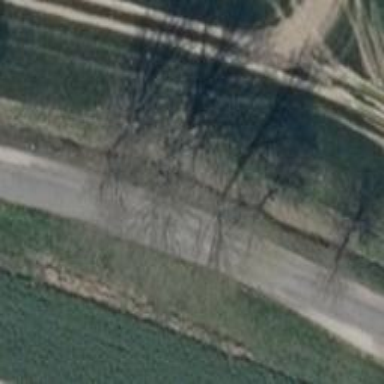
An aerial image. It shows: Tertiary road.